This continuous-wavelet-transform scalogram was computed from a bearing vibration snapshot. Classify the bearing condition as one of: normal, inner_race, outer_race, ball.
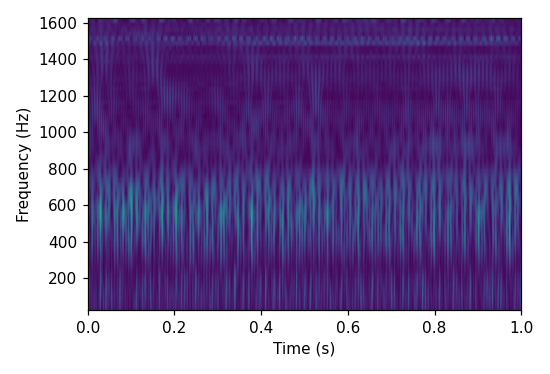
Answer: inner_race